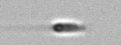
Label: flagellate_morphotype3